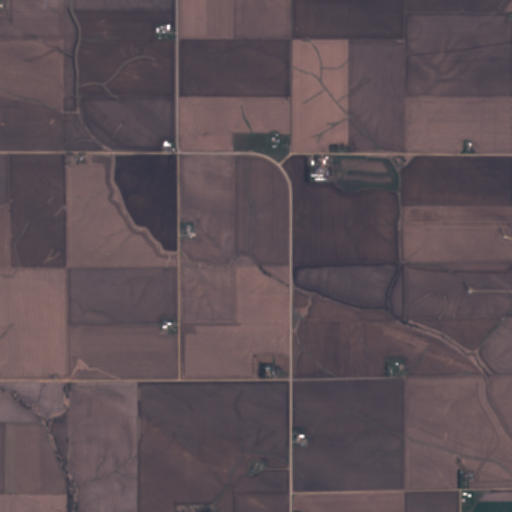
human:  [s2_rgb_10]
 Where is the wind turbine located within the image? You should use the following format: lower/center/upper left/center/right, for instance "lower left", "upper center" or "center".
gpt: The wind turbine is located in the center right of the image.
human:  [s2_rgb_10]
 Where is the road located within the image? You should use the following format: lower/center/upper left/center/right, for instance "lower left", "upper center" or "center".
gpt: There is no road in the image.